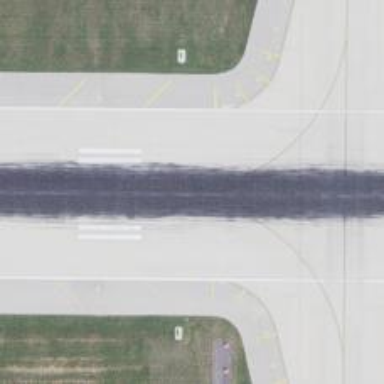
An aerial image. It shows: Image of taxiway at airport.